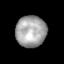
Tissue: skin
Cell type: T cells
Senescence score: 0.8716
Nuclear area (px): 928
Mean DAPI intensity: 164.744